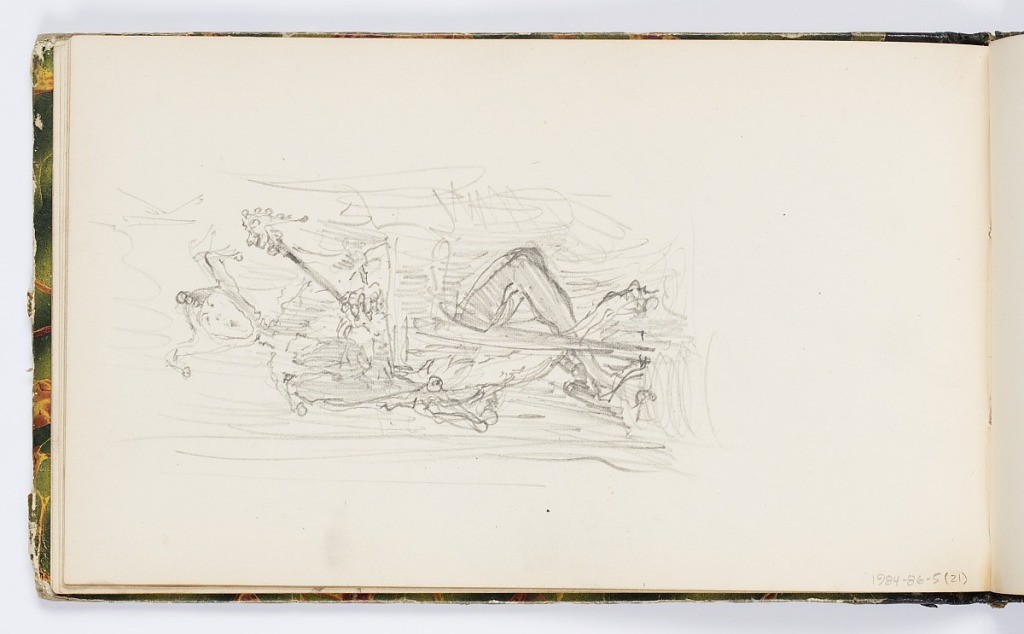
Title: Sketchbook Page: Jester
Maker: Kenyon Cox, American, 1856–1919
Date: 1875
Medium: Graphite on paper
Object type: Sketchbook folio
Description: Sketch of a seated jester with ankles crossed behind a table leg. He holds a marotte.